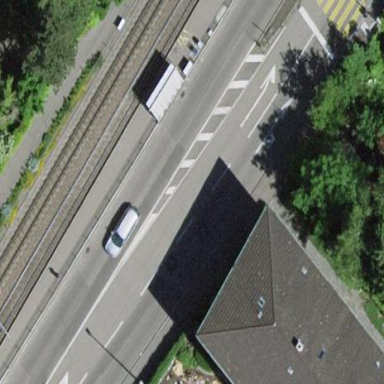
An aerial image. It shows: Platform for public transport with shelter.